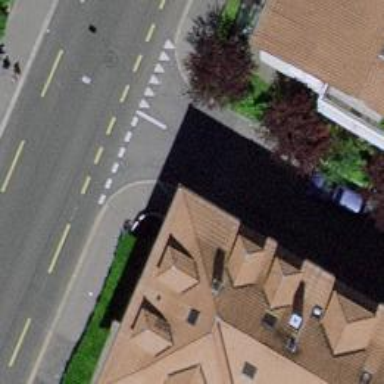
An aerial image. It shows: Residential road with asphalt surface and separate sidewalk.